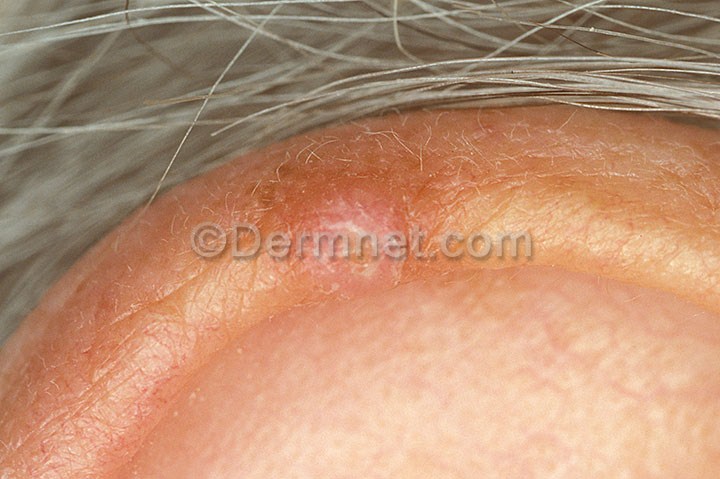
Disease: Seborrheic Keratoses and other Benign Tumors